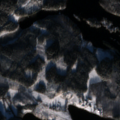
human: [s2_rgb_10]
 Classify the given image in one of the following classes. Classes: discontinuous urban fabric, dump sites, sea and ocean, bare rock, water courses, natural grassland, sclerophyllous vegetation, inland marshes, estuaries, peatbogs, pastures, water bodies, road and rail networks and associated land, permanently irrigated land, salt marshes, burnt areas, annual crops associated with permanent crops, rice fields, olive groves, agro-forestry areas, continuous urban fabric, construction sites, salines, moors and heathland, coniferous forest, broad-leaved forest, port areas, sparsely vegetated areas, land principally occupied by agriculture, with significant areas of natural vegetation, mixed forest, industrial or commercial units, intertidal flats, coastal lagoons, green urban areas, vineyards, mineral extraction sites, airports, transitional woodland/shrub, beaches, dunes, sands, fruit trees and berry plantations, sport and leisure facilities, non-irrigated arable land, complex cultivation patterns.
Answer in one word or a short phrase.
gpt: land principally occupied by agriculture, with significant areas of natural vegetation, coniferous forest, mixed forest, transitional woodland/shrub, water bodies